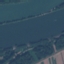
Land use / land cover class: River